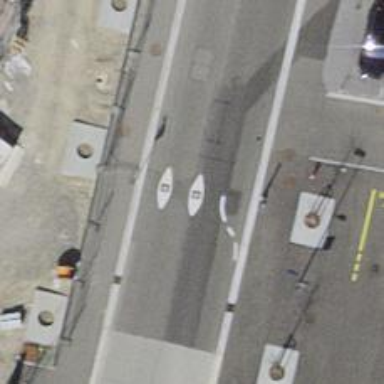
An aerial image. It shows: Rising bollard.